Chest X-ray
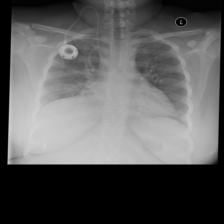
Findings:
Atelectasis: negative
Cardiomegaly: negative
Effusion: negative
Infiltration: negative
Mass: negative
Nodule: negative
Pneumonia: negative
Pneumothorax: negative
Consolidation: negative
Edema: negative
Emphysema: negative
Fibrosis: negative
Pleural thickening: negative
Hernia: negative